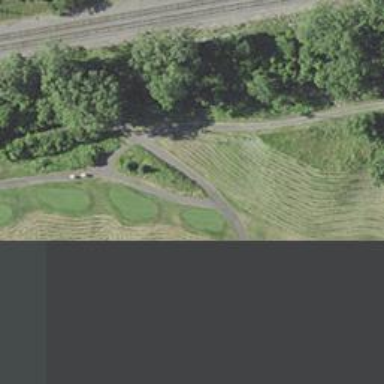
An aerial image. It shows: Path designated for golf carts.